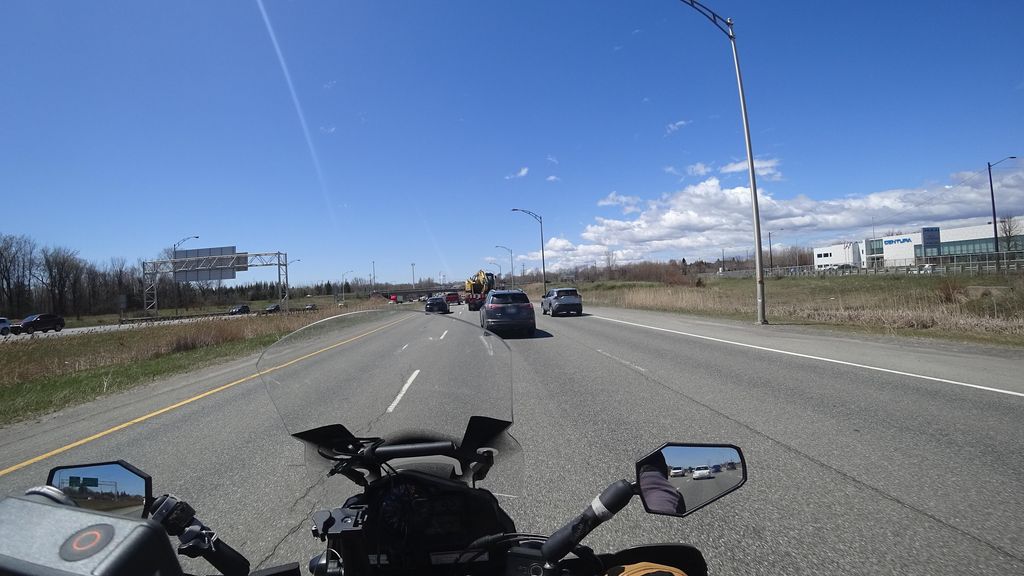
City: quebec_city